Question: I've searched but haven't found exactely what I'm looking for. The app MyDataMgr has a very nice animated drop down menu (see pic). Does anyone know, if there this is an available component or where something similar can be found?
Thanks in advance.

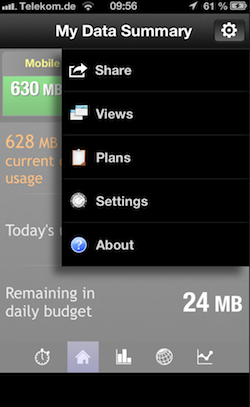
Answer: No, there is no component(as shown in image) provided by Apple.
Instead use UITableVIew, and when you touch setting button set your table view frame in an animation block
'''
[UIView beginAnimations:@"bringTableDown" context:nil];
[UIView setAnimationDuration:.5];
tblTime.frame =CGRectMake(222, 97, 84, 160);
[UIView commitAnimations];
'''
Note:- You have to give table a frame, if you are creating programmatically.
OR use blocks
'''
[UIView animateWithDuration:1.0 animations:^{
tblTime.frame =CGRectMake(222, 97, 84, 160);
}];
'''